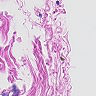
Metastatic tissue present: no